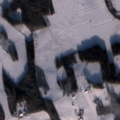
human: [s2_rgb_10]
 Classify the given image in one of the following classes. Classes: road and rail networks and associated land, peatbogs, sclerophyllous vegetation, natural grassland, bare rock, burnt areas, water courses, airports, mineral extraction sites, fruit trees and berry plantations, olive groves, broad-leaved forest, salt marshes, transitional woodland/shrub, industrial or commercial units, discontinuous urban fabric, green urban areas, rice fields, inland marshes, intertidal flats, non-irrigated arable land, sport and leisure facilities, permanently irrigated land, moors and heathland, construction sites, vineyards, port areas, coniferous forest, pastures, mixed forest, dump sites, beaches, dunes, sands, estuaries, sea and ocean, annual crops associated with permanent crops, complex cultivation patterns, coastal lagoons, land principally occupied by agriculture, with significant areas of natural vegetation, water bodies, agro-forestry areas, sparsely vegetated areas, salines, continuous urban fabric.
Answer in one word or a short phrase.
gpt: non-irrigated arable land, land principally occupied by agriculture, with significant areas of natural vegetation, coniferous forest, water bodies